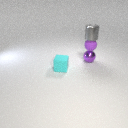
small gray metal cylinder above small purple rubber sphere